Field crop: maize
Growth stage: 2
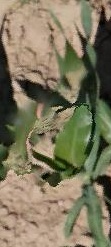
Species: maize